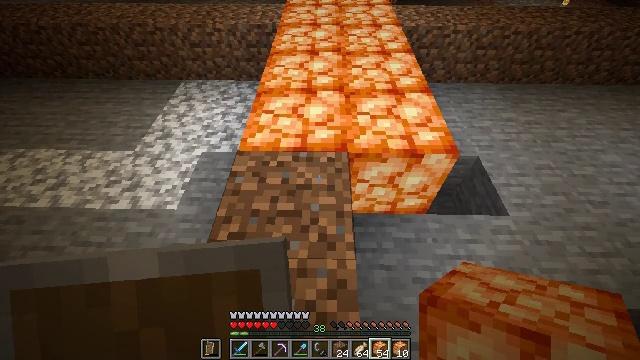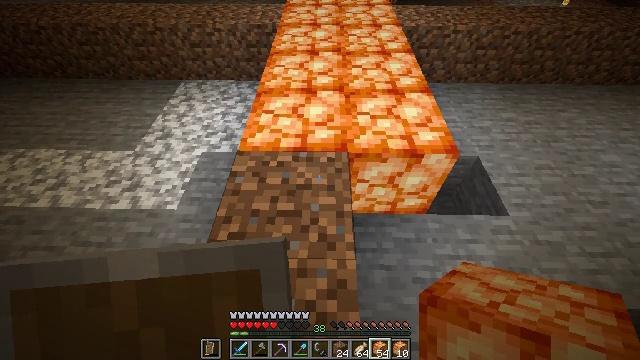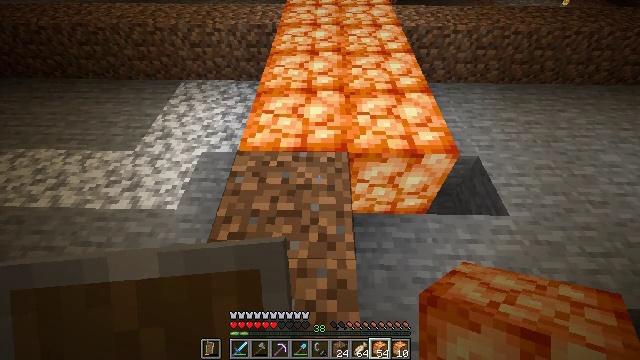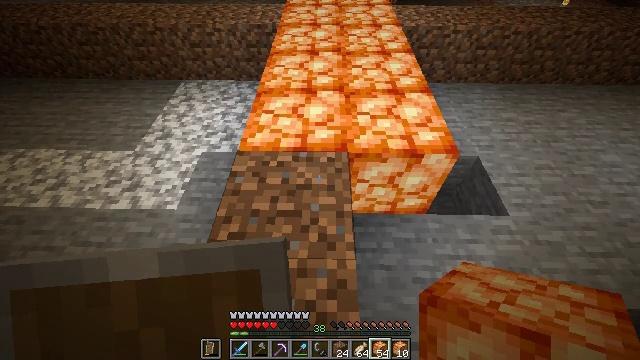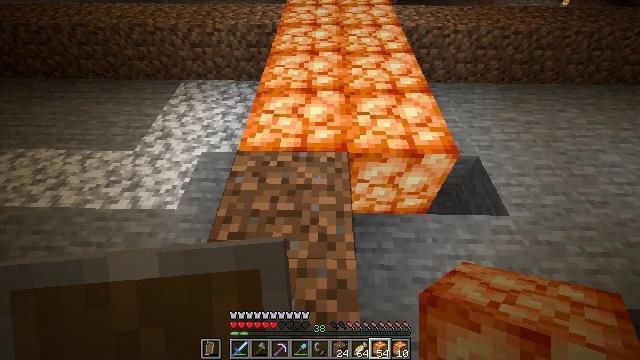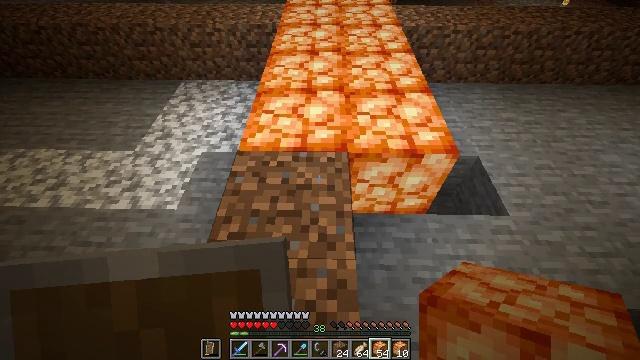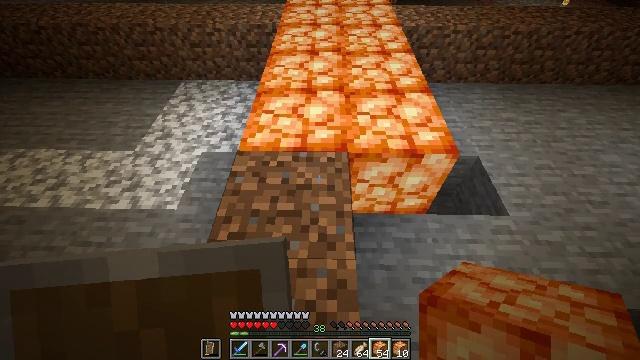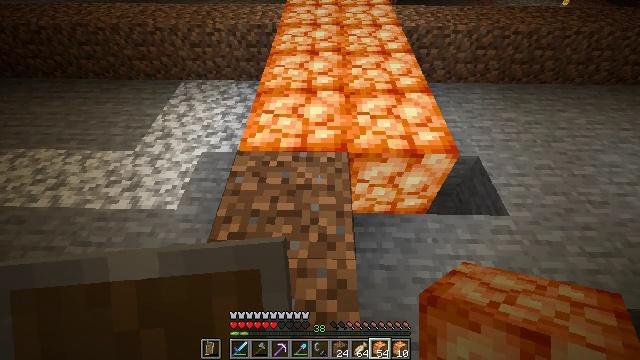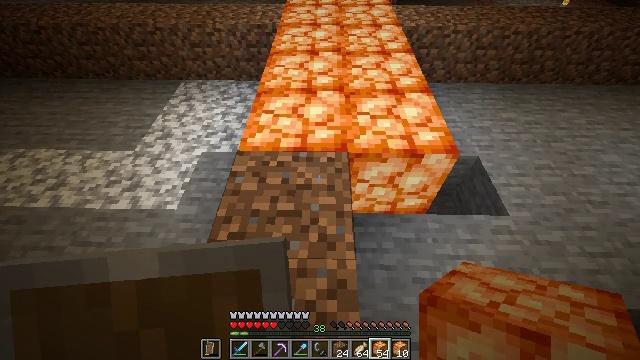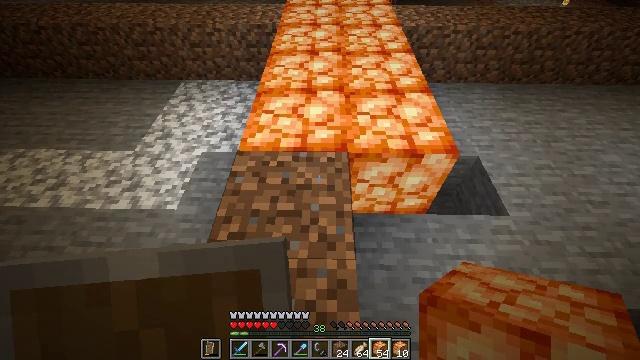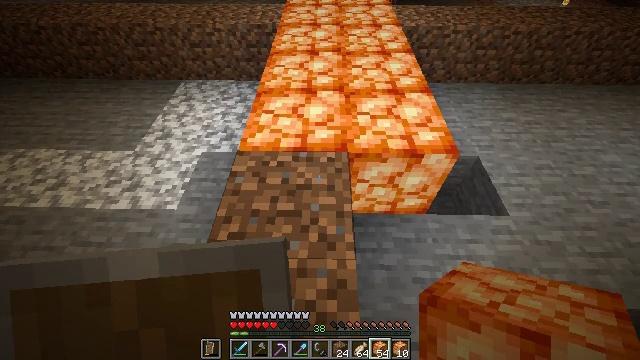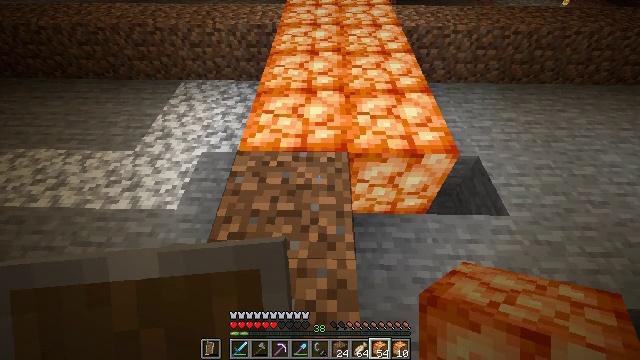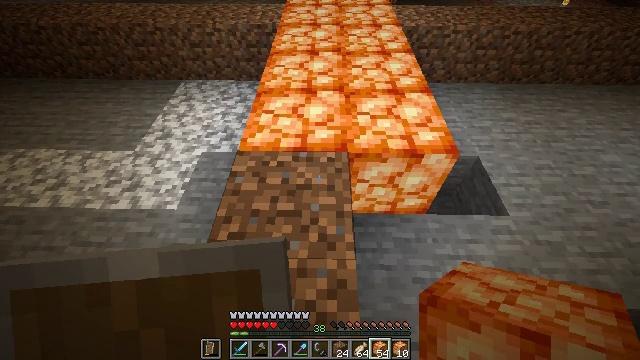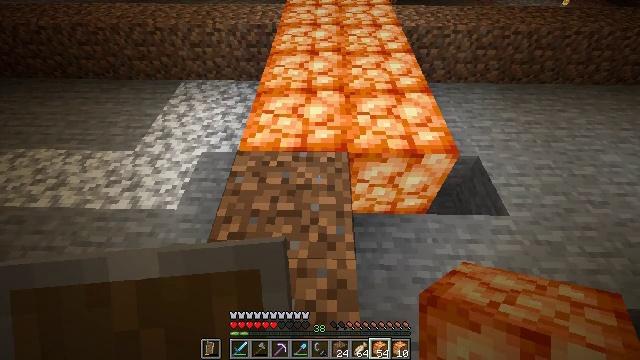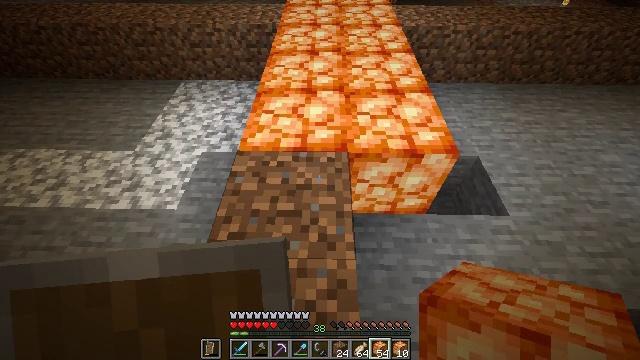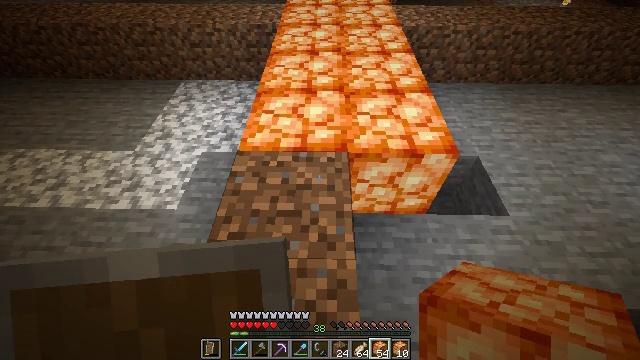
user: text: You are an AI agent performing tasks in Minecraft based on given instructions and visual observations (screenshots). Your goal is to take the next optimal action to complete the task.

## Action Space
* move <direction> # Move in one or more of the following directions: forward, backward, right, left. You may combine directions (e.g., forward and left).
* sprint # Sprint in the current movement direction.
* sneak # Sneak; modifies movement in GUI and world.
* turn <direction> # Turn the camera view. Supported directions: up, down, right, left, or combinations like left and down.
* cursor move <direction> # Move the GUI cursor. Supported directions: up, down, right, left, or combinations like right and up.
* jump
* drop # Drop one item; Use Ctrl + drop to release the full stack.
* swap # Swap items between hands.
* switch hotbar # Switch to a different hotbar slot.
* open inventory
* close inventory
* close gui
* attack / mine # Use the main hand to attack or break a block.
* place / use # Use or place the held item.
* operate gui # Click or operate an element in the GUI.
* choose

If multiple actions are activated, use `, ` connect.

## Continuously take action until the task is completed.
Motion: motion action
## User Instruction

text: Mine the shroomlight block.
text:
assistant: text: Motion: no_op
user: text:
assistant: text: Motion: no_op
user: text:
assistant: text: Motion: no_op
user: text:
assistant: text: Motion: no_op
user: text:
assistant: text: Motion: no_op
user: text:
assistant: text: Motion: no_op
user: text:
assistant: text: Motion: no_op
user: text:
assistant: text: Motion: no_op
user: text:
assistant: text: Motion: no_op
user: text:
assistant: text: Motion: no_op
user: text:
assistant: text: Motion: no_op
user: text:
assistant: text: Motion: no_op
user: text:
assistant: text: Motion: no_op
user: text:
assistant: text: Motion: no_op
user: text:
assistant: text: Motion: no_op
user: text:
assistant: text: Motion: no_op
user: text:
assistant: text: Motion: no_op
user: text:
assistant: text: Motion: no_op
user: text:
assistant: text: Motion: no_op
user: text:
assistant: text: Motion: no_op
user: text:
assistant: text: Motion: no_op
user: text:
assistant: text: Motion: no_op
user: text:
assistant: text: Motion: no_op
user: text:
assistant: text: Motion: no_op
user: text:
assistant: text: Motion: no_op
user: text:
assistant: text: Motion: no_op
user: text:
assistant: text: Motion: no_op
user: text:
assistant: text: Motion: no_op
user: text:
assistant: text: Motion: no_op
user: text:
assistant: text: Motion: no_op